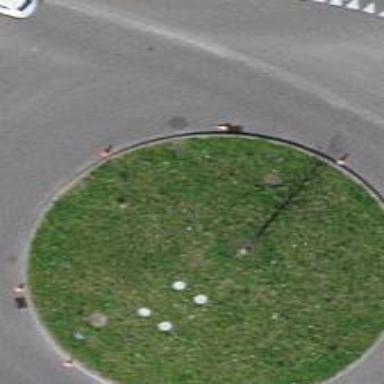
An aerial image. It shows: Secondary road with asphalt surface leading to roundabout junction.